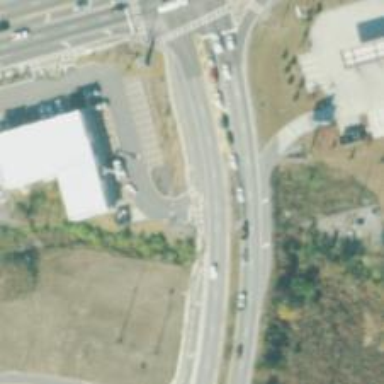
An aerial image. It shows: Crossing road.